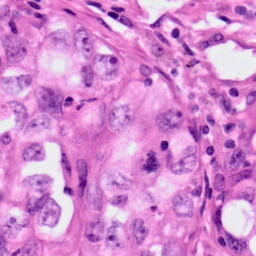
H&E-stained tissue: Lung